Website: lowes
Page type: billing-address
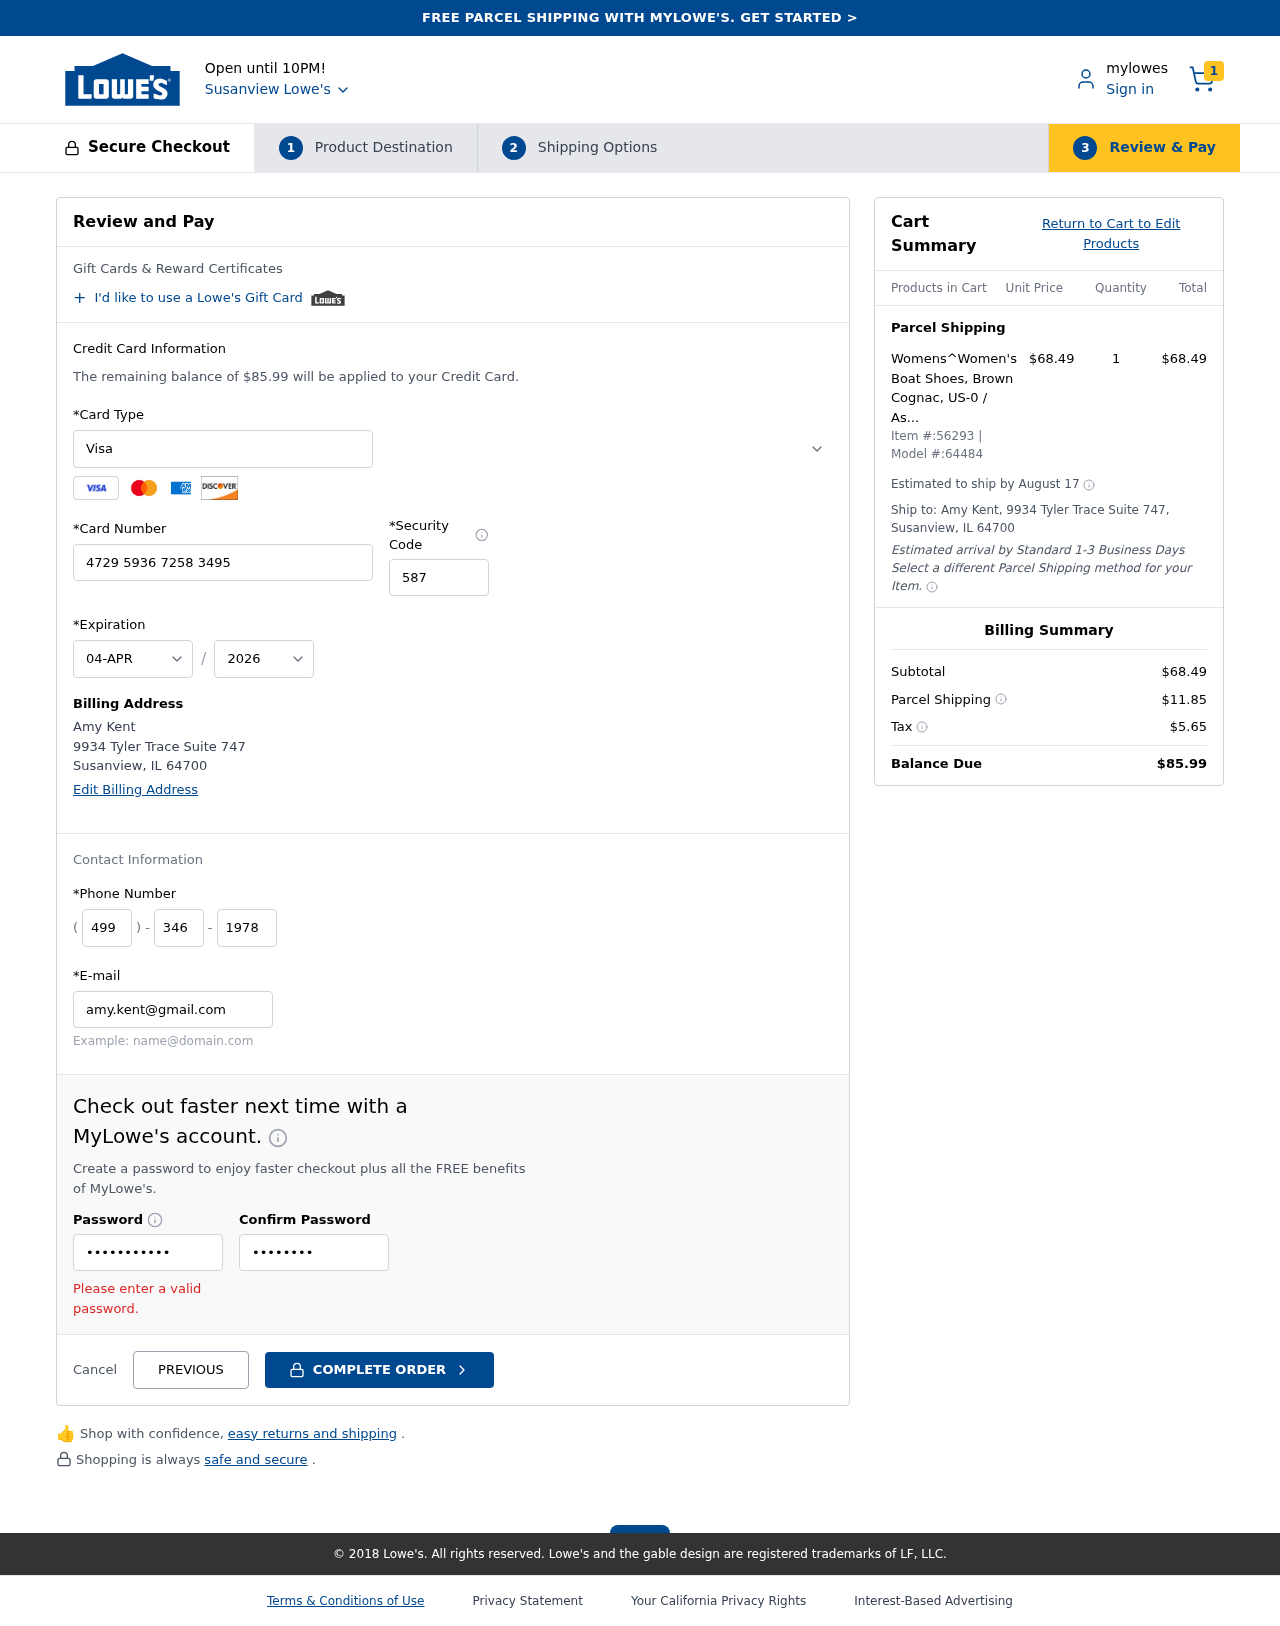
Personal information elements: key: PII_CARD_CVV
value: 587
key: PII_CARD_EXPIRY_MONTH
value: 04
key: PII_CARD_EXPIRY_YEAR
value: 26
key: PII_CARD_NUMBER
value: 4729 5936 7258 3495
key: PII_CARD_TYPE
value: Visa
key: PII_CITY
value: Susanview
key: PII_CITY_STATE_ZIP
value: Susanview, IL 64700
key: PII_EMAIL
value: amy.kent@gmail.com
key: PII_FULLNAME
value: Amy Kent
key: PII_PHONE_AREA
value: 499
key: PII_PHONE_PREFIX
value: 346
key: PII_PHONE_SUFFIX
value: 1978
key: PII_STREET
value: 9934 Tyler Trace Suite 747
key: PII_FULLNAME2
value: Amy Kent
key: PII_STATE_ABBR
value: IL
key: PII_POSTCODE
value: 64700
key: PII_POSTCODE_FULL
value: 64700
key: PII_CITY_STATE
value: Susanview, IL
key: PII_POSTCODE_NUMERIC
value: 64700
Product elements: key: PRODUCT1_NAME
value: Womens^Women's Boat Shoes, Brown Cognac, US-0 / Asia Size s
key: PRODUCT1_PRICE
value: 68.49
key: PRODUCT1_QUANTITY
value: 1
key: PRODUCT_ITEM_NUMBER
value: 56293
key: PRODUCT_MODEL_NUMBER
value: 64484
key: PRODUCT1_LINE_TOTAL
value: $68.49
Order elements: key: ORDER_NUM_ITEMS
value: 1
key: ORDER_TOTAL
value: $85.99
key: ORDER_SHIPPING_DATE
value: August 17
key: ORDER_SUBTOTAL
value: $68.49
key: ORDER_SHIPPING_COST
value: $11.85
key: ORDER_TAX
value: $5.65